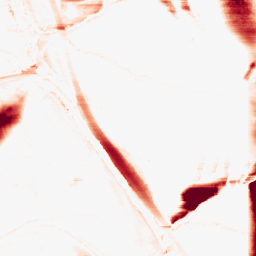
Category: morphological
Decomposition family: morphological_rect
Decomposition parameters: operation: opening
width: 50
height: 5
Upsampling method: bicubic
Upsampling parameters: scale: 4
Upsampling scale: 4